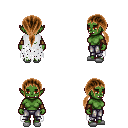
a pixel art fantasy rpg character, female body template, orc, green skin, white tattered cape, metal pants, brown ponytail hairstyle, cloth bracers, white slippers, four views (front, back, left, right), 2x2 character sprite sheet, small pixel art, hard edges, no anti-aliasing